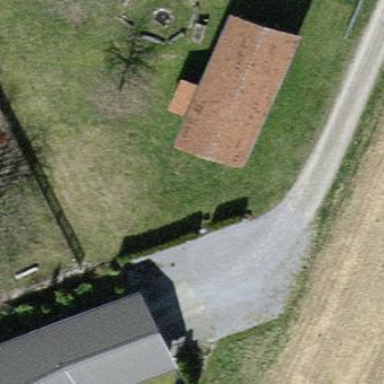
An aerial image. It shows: Hut.